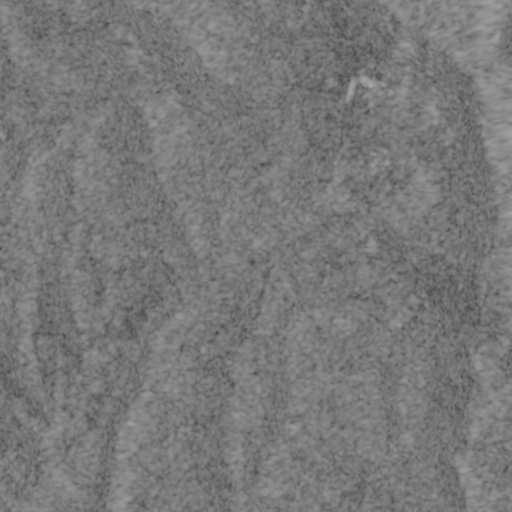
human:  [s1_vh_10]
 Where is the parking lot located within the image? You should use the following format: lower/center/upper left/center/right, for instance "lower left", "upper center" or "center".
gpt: The parking lot is located in the upper right of the image.
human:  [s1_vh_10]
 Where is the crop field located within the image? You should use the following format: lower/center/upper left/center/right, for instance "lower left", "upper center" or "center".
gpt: There is no crop field in the image.

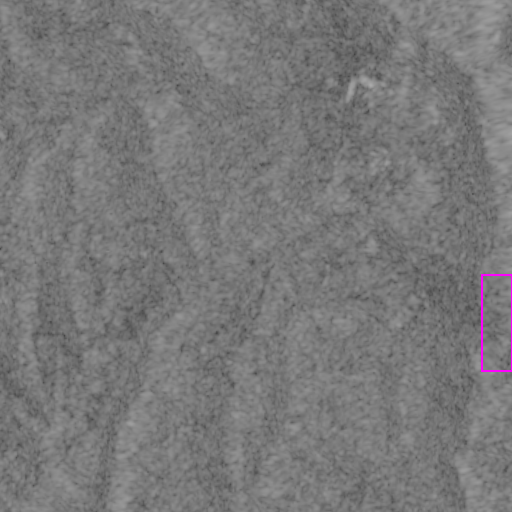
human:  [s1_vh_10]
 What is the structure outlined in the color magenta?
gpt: The structure outlined in magenta is a crop field.
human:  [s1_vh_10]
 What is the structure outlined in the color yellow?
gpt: There is no yellow outline.